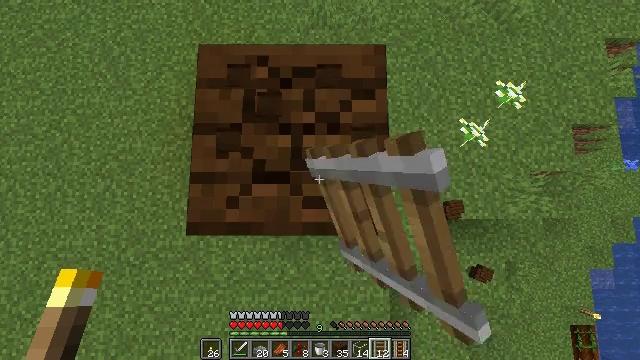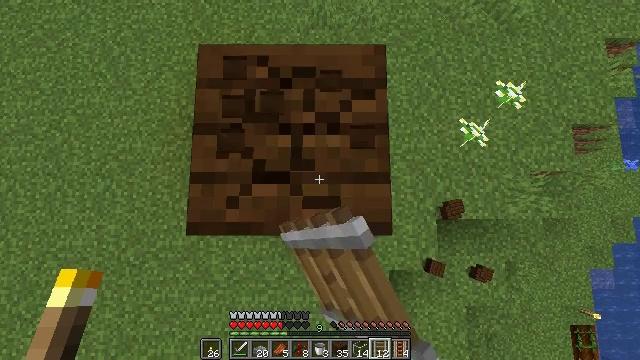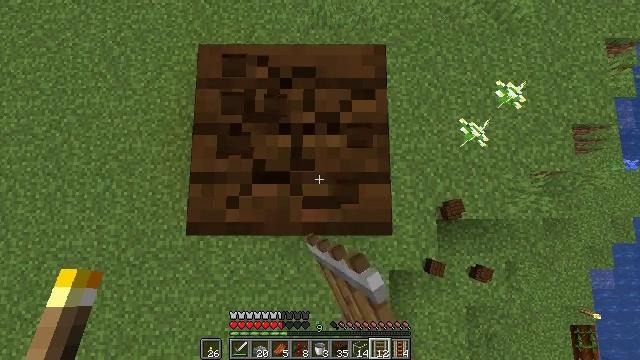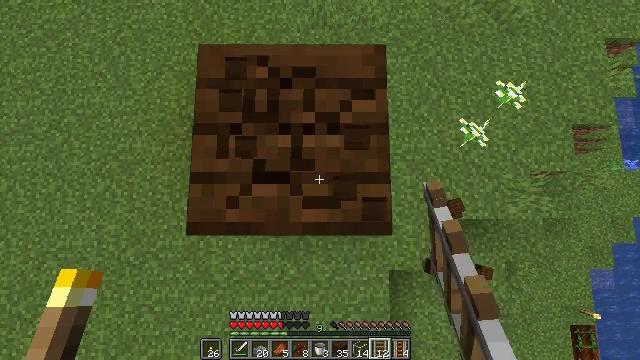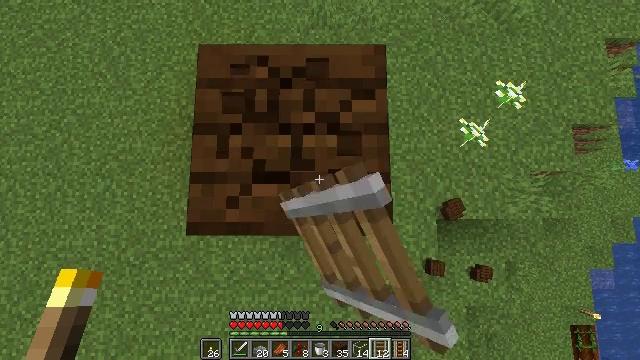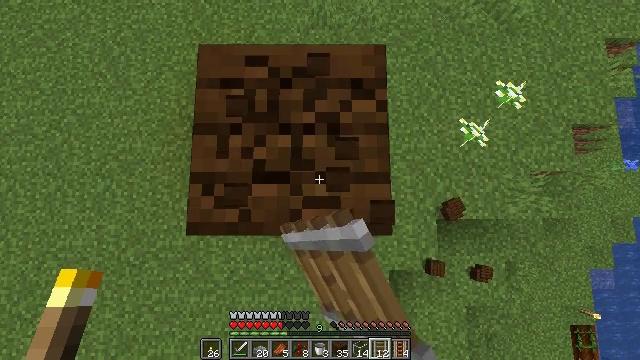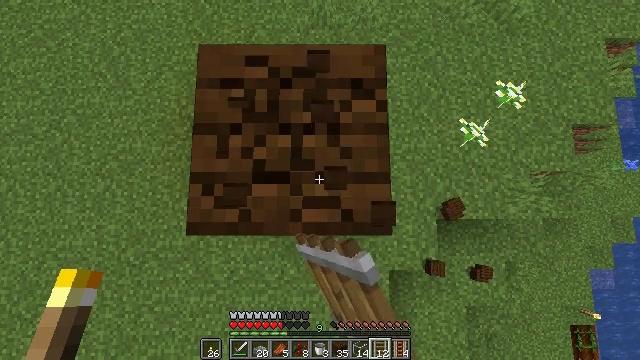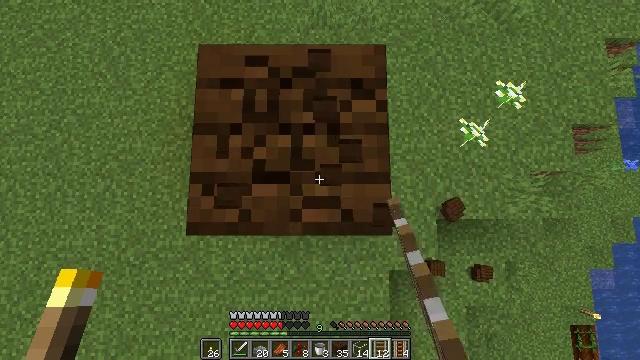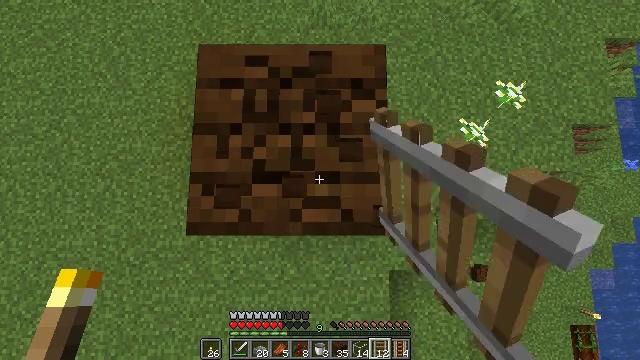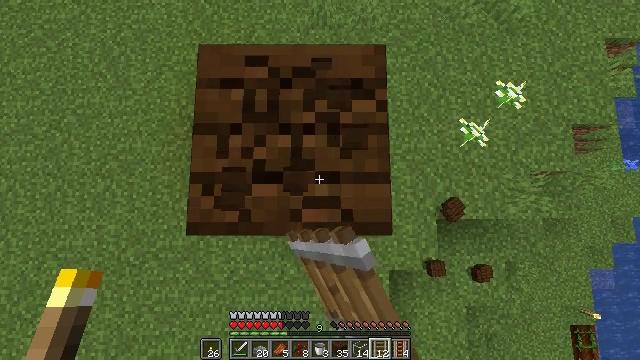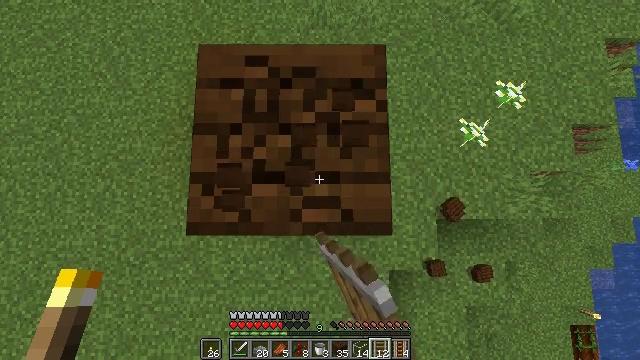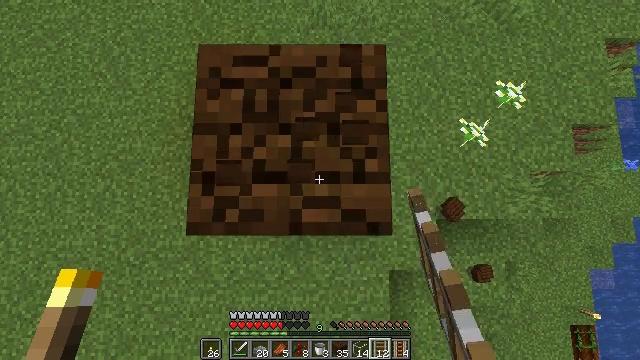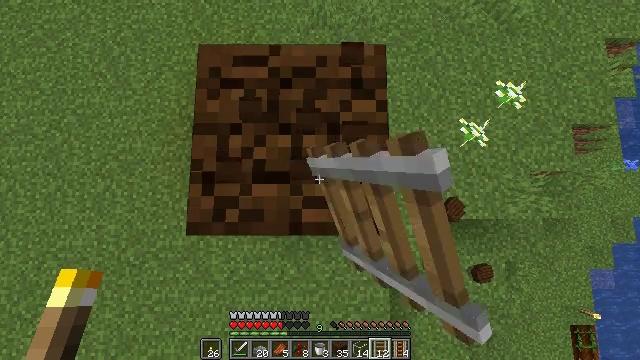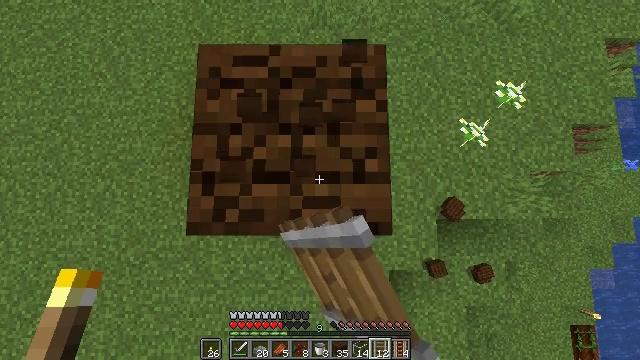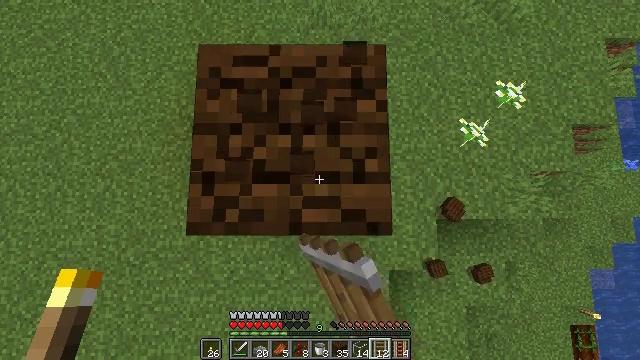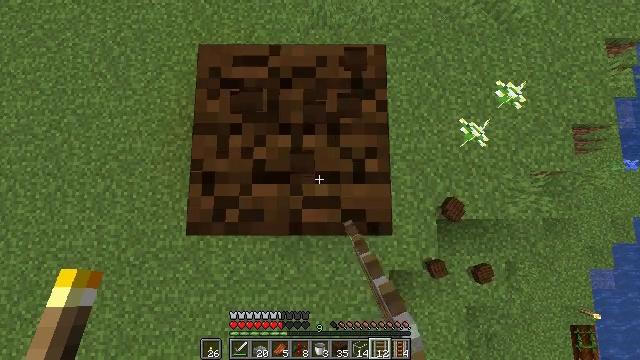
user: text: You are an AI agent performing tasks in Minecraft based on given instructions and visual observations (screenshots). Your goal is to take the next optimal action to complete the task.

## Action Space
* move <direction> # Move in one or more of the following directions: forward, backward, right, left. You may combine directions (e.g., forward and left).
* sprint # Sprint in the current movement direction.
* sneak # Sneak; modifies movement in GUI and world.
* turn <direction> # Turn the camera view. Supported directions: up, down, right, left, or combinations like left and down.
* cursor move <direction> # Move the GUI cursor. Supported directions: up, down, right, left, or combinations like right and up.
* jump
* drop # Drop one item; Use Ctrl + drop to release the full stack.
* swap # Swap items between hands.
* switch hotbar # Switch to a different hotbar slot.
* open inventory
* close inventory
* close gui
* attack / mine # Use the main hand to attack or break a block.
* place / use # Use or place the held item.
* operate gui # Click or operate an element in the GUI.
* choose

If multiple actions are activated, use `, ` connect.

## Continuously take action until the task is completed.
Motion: motion action
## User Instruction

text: Retrieve dark oak planks for building.
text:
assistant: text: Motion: sneak, attack / mine
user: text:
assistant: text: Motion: sneak, attack / mine
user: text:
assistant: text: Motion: sneak, attack / mine
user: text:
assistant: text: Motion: sneak, attack / mine
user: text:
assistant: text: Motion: sneak, attack / mine
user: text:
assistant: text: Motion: sneak, attack / mine
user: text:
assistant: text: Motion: sneak, attack / mine
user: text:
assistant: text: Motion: sneak, attack / mine
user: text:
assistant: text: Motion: sneak, attack / mine
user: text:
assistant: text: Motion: sneak, attack / mine
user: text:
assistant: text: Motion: sneak, attack / mine
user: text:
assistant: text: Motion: sneak, attack / mine
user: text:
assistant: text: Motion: sneak, attack / mine
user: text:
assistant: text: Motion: sneak, attack / mine
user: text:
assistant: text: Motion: sneak, attack / mine
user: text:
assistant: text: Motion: sneak, attack / mine
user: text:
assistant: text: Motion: sneak, attack / mine
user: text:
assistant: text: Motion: sneak, attack / mine
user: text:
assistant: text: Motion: sneak, attack / mine
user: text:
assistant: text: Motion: sneak, attack / mine
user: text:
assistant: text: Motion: sneak, attack / mine
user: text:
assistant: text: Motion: sneak, attack / mine
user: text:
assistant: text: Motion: sneak, attack / mine
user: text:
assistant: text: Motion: sneak, attack / mine
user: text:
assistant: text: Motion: sneak, attack / mine
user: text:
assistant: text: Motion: sneak, attack / mine
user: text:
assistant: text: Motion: sneak, attack / mine
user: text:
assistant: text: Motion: sneak, attack / mine
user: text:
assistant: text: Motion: sneak, attack / mine
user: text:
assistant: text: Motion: sneak, attack / mine